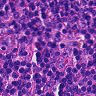
Metastatic tissue present: no